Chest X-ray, AP view. Patient: 32 years old, sex M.
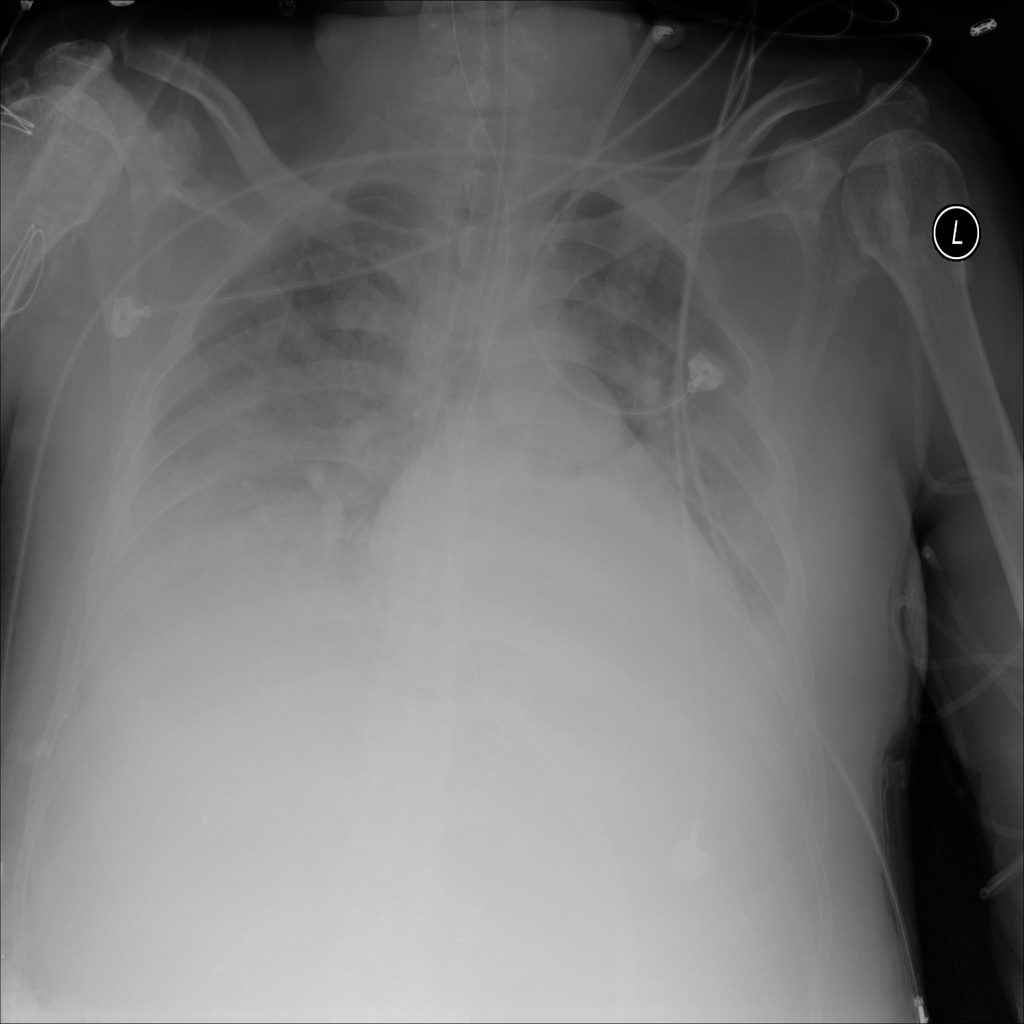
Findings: Infiltration